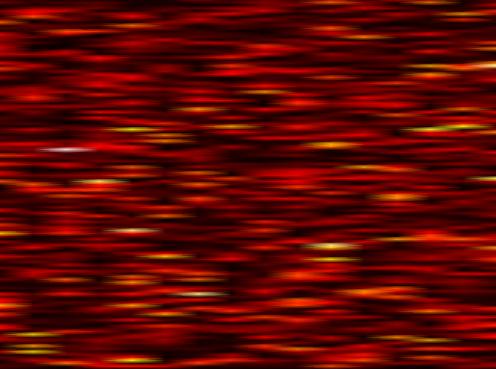
Label: UFMC